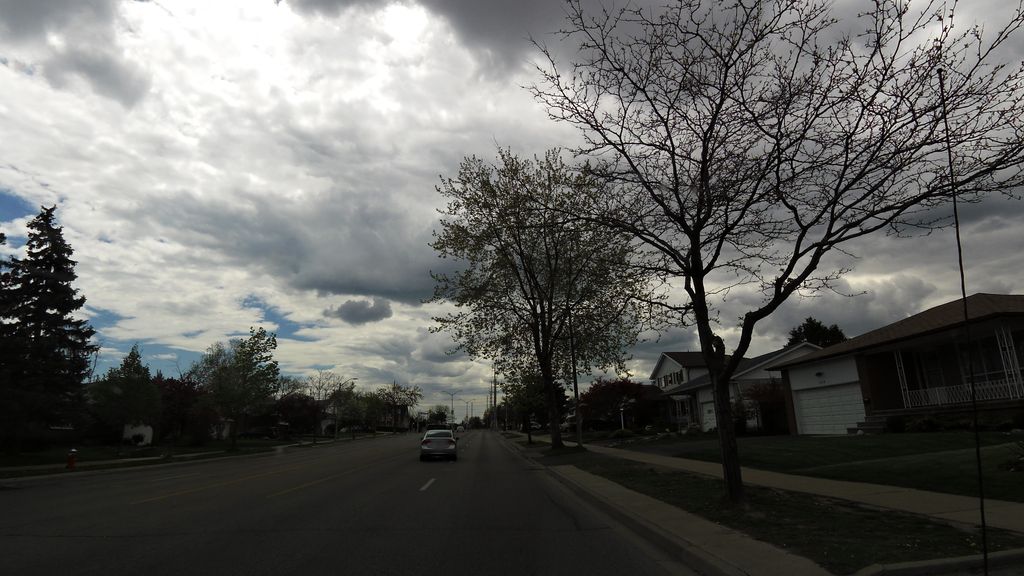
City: toronto